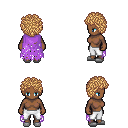
a pixel art fantasy rpg character, female body template, human, dark skin, maroon tattered cape, white pants, light blonde curly afro hairstyle, white slippers, four views (front, back, left, right), 2x2 character sprite sheet, small pixel art, hard edges, no anti-aliasing